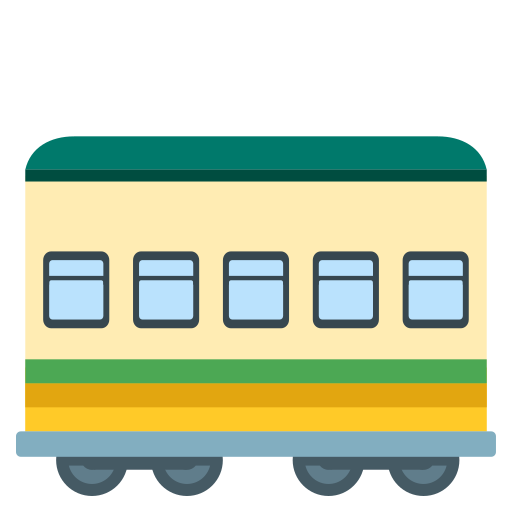
Emoji: 🚃